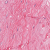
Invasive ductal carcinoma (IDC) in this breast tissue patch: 0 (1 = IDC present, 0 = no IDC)